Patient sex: M
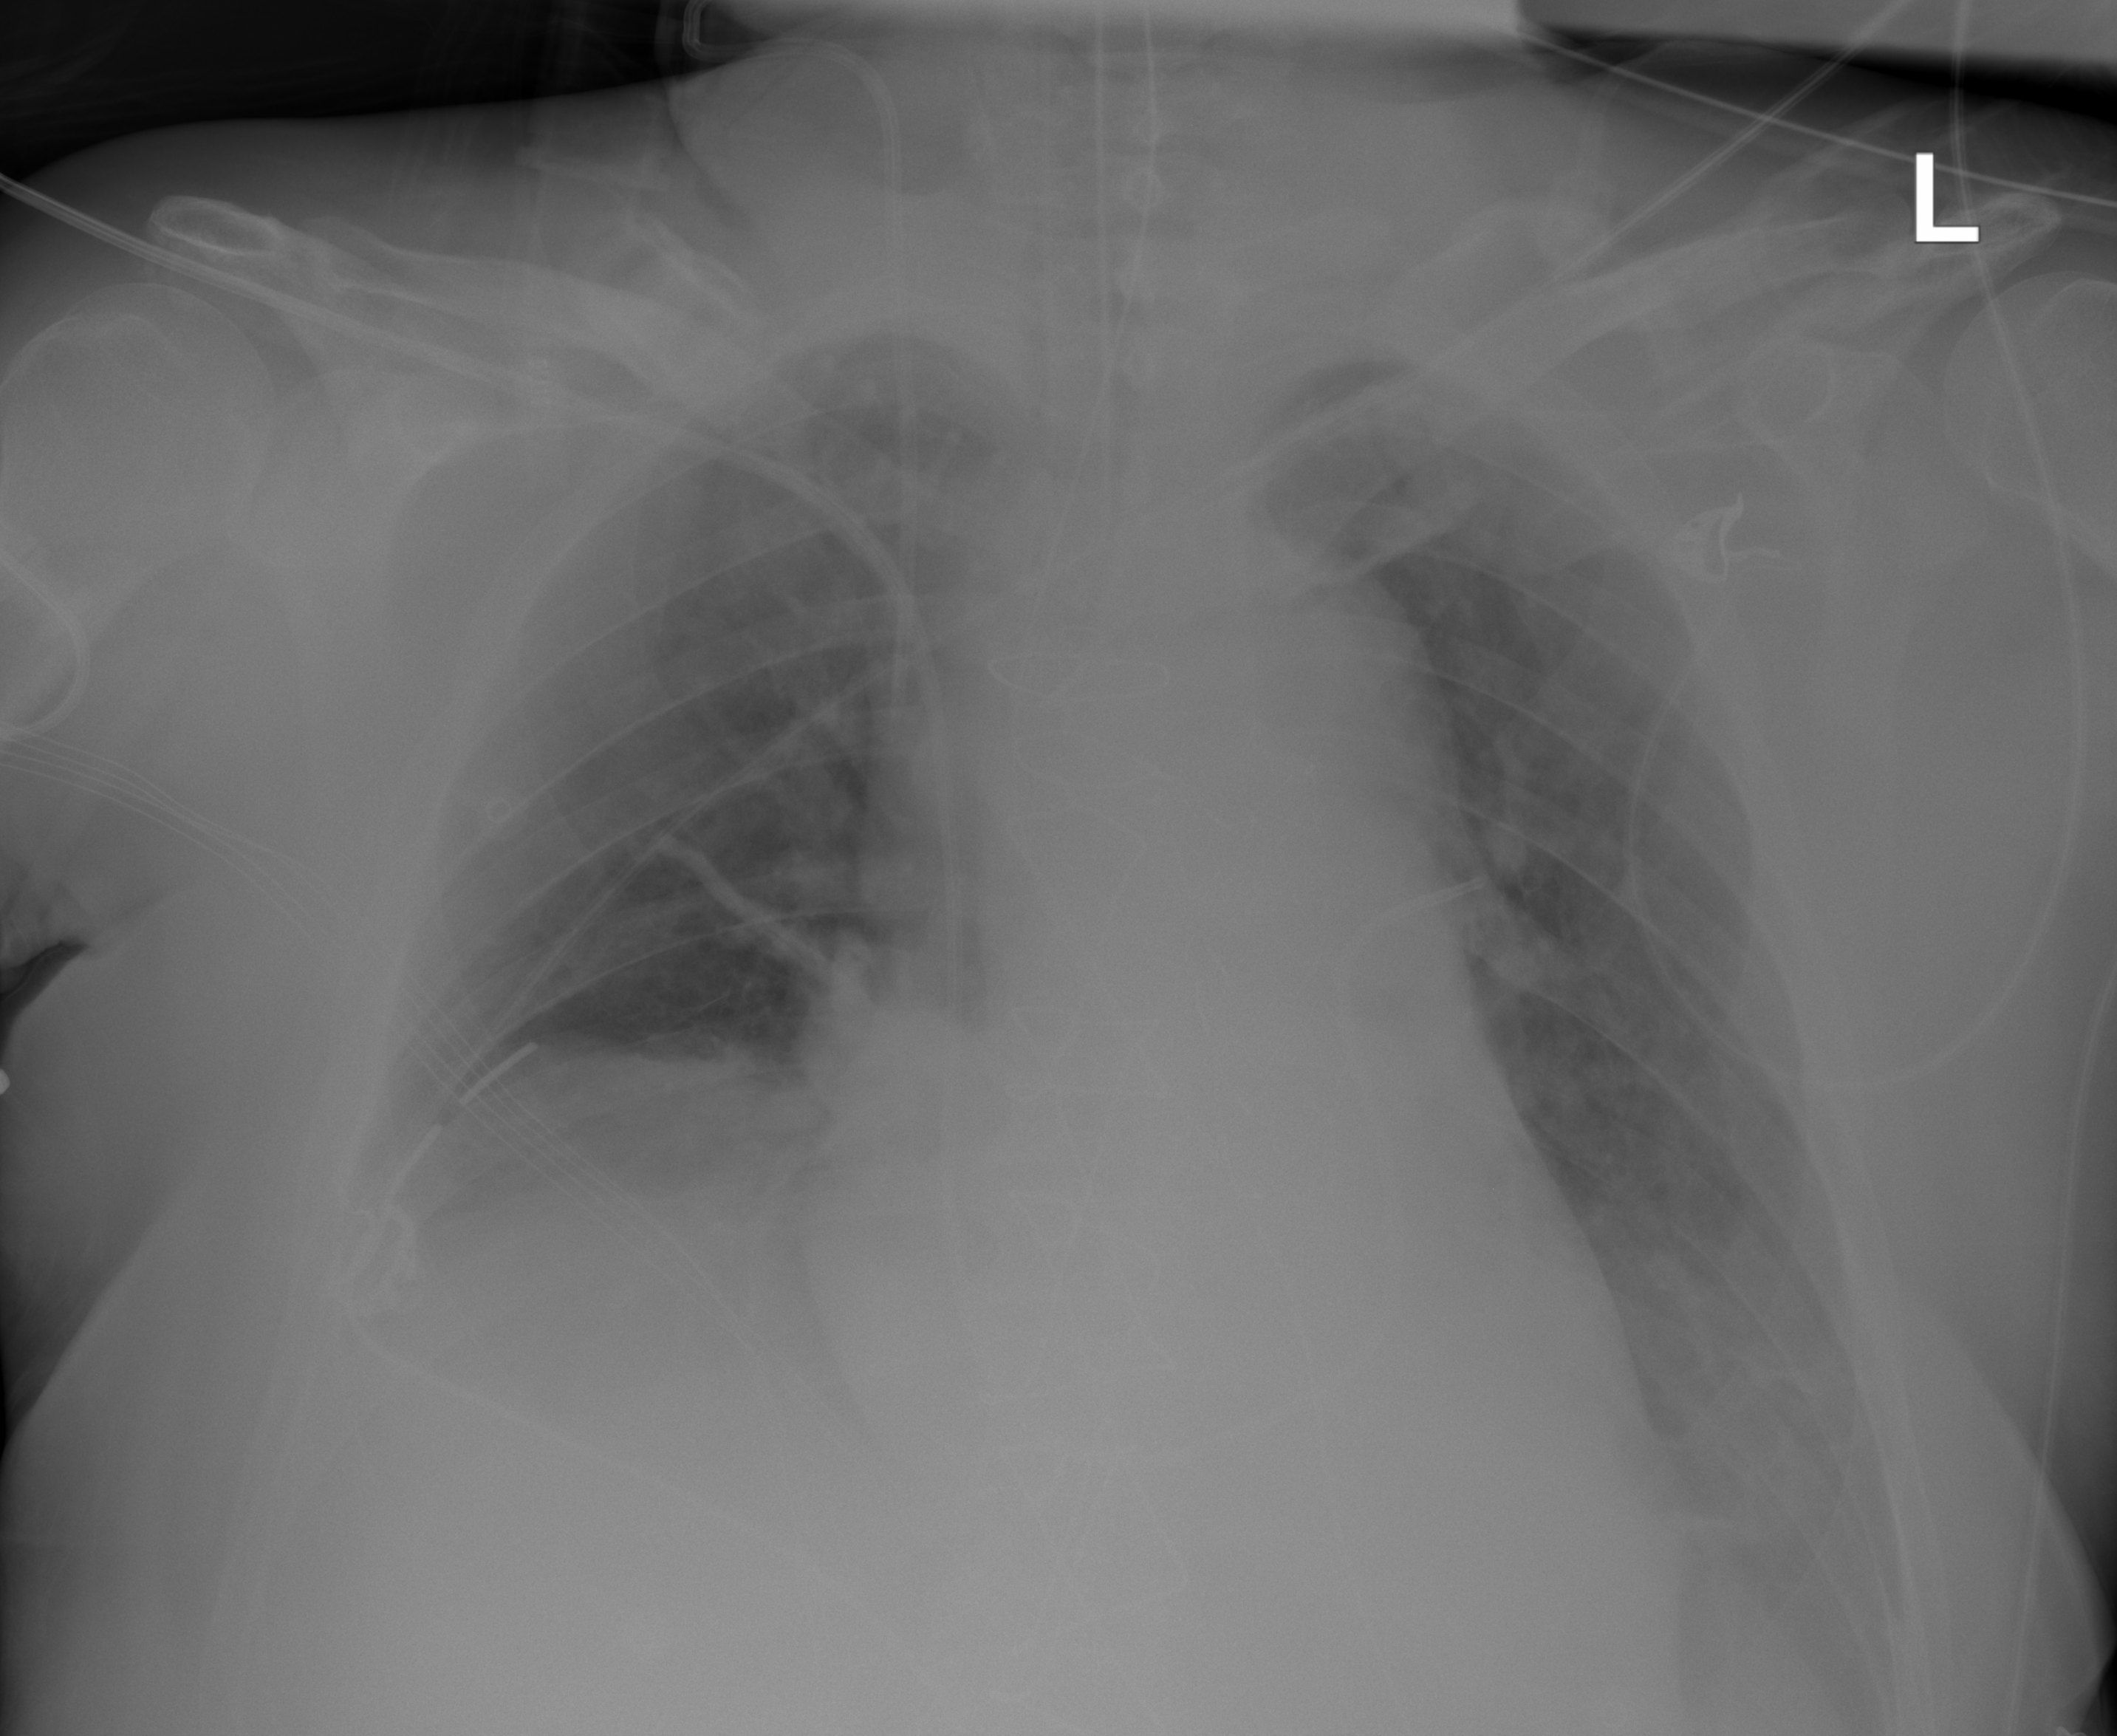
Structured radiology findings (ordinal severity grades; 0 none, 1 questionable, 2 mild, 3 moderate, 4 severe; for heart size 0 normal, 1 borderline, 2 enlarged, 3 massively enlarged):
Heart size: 0
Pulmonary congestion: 2
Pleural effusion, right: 2
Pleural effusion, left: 3
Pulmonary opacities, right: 0
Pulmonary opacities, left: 0
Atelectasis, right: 3
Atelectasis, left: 2